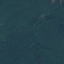
Land use / land cover: Forest